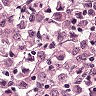
Metastatic tissue present: yes